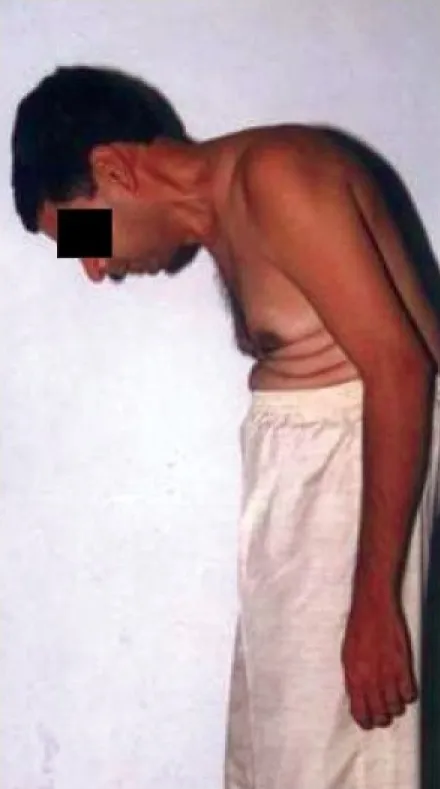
Lateral view of patient's fixed flexion deformity with difficult airway.
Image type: medical_photograph (skin_photograph)